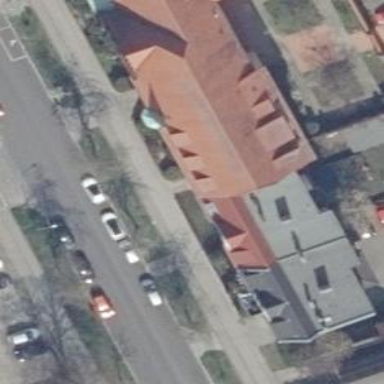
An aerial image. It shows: Saltbox-shaped roof distinguishes these apartments.